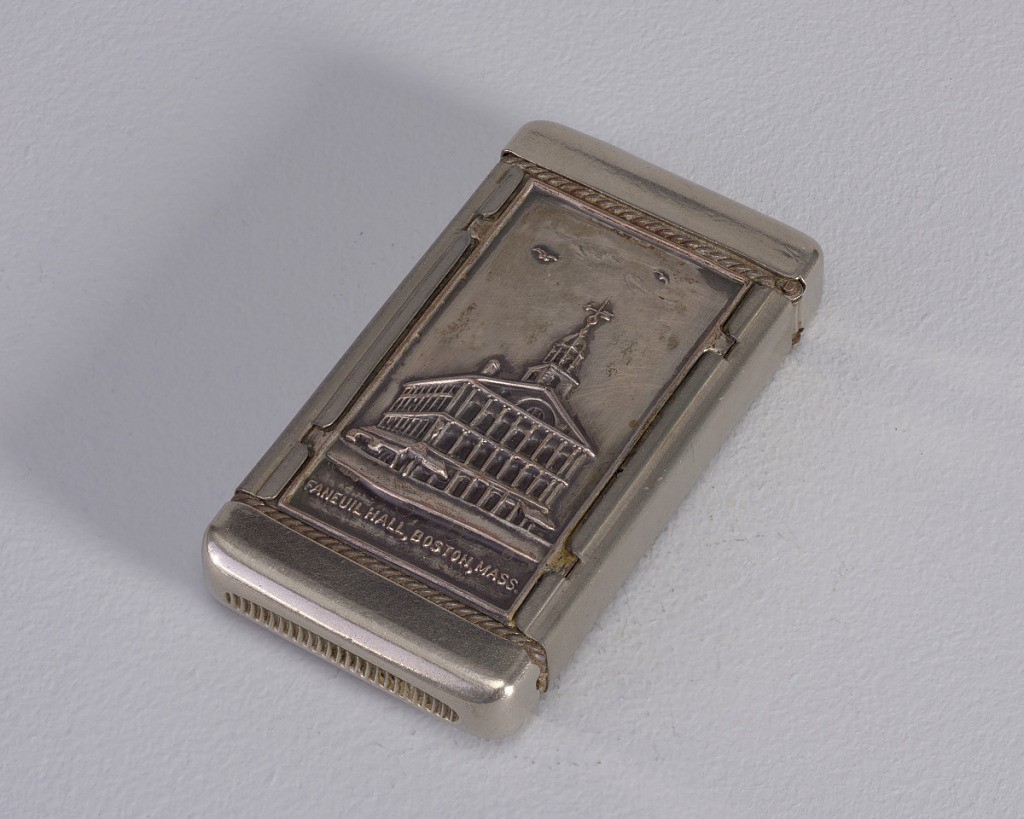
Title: Faneuil Hall, Boston
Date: ca. 1910
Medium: Plated metal
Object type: Matchsafe
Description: Rectangular, curved corners, featuring raised decoration of 3/4 view of 3-storied building, with consecutive arched windows, pediment, and spire, inscribed "Faneuil Hall, Boston, Mass.", reverse features obelisk, inscribed "Bunker Hill Monument, Boston, Mass." Both front and reverse decoration on metal panels that may be removed or exchanged. Lid hinged on side. Striker on bottom.